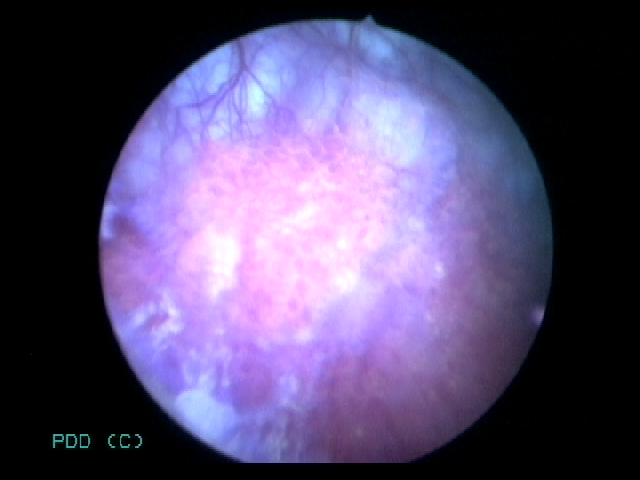
Modality: BLC
Class: Malignant
Subclass: LowGradePapillary
Lesion: L1
Stage: Ta
Morphology: Papillary
Bladder cancer association: Yes